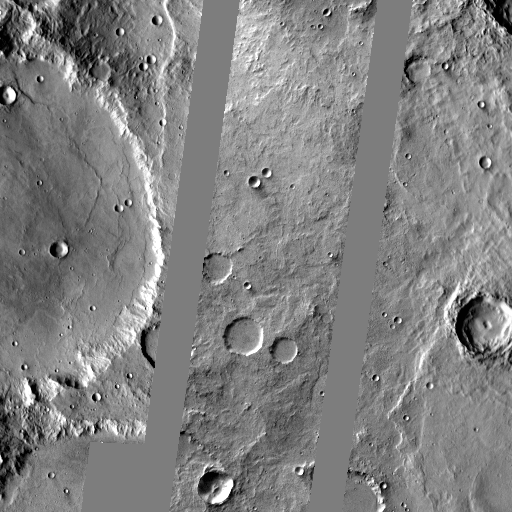
Crater classes present: Background, Other, Layered, Buried, Secondary